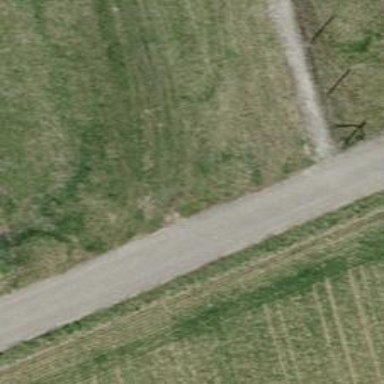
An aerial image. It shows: Grass track with grade4 quality surface.